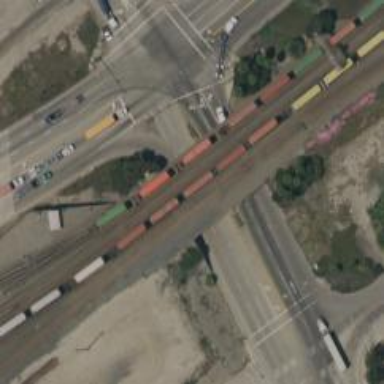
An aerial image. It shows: Railway bridge over siding.